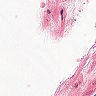
Metastatic tissue present: no